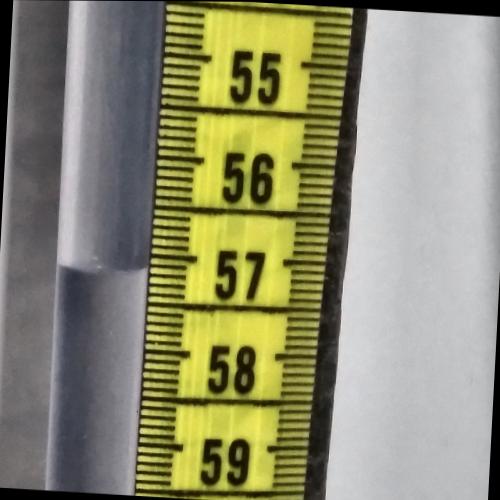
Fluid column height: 57.1 cm